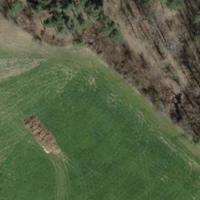
EUNIS habitat code: 52
Species observed at this site:
Daphne laureola